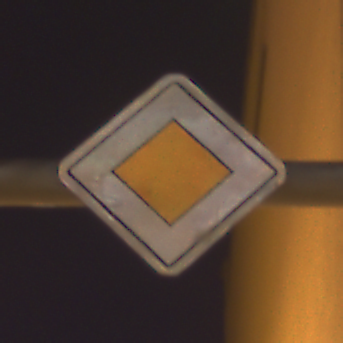
Verkehrszeichen: Vorfahrtsstrasse
Umgebung: Outdoor, Urban
Tageszeit: Night
Wetter: Clear
Licht: Artificial
Jahreszeit: NotSpecified
Kontrast: HighContrast